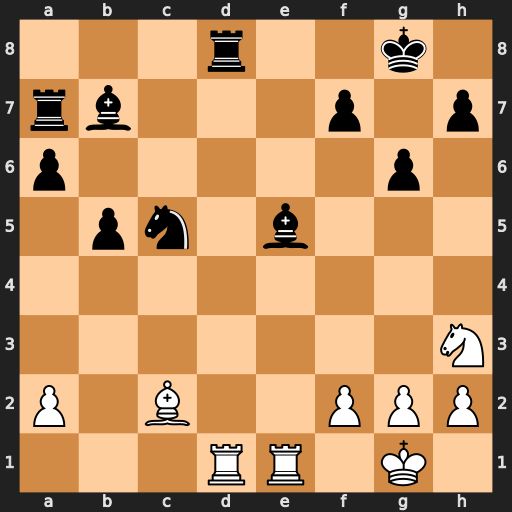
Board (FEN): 3r2k1/rb3p1p/p5p1/1pn1b3/8/7N/P1B2PPP/3RR1K1
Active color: w
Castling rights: -
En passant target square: -
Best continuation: Rxd8+ Kg7 Rxe5